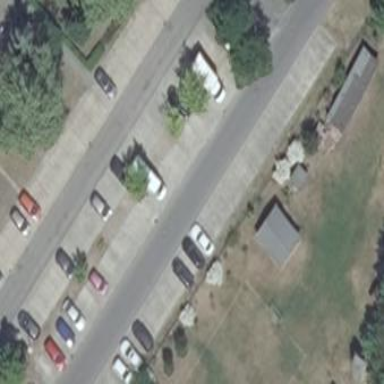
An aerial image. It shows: Parking area with surface.